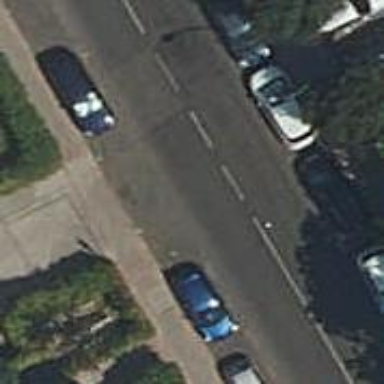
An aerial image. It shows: Pedestrian road.